Question: Count the number of objects in the diagram.
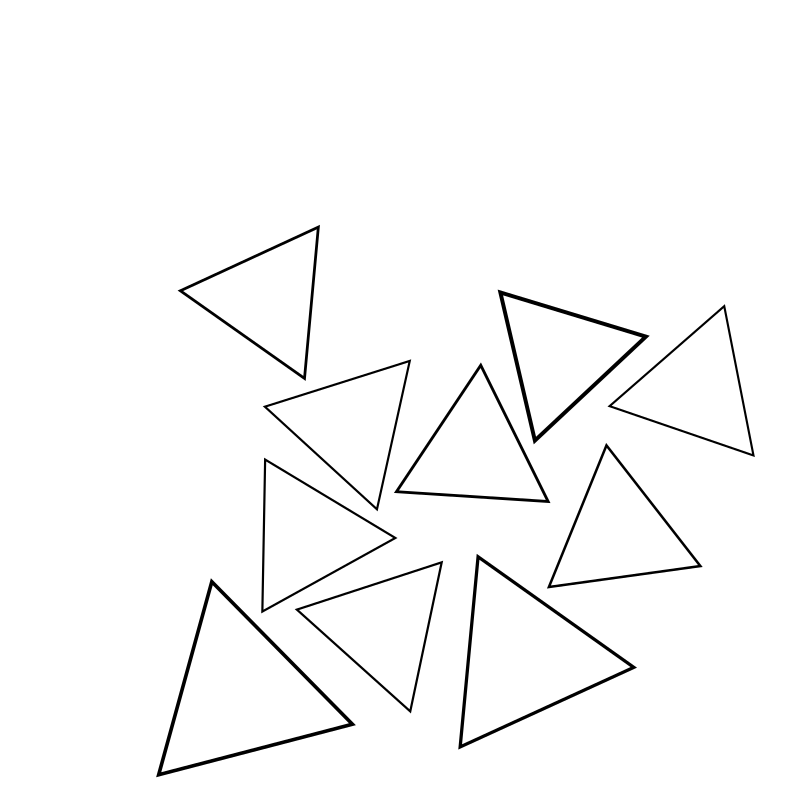
Answer: 10